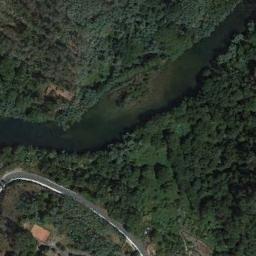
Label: river